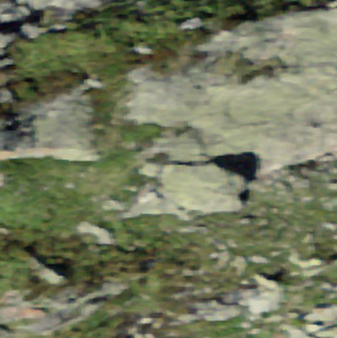
Label: bouldering_area